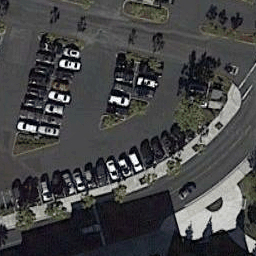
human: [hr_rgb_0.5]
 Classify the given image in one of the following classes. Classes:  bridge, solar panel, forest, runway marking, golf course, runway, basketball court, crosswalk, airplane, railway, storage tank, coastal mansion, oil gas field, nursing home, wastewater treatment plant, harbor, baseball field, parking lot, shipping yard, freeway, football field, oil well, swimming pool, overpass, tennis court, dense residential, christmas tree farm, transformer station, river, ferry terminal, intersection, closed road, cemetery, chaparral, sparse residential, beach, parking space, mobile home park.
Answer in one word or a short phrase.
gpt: parking lot